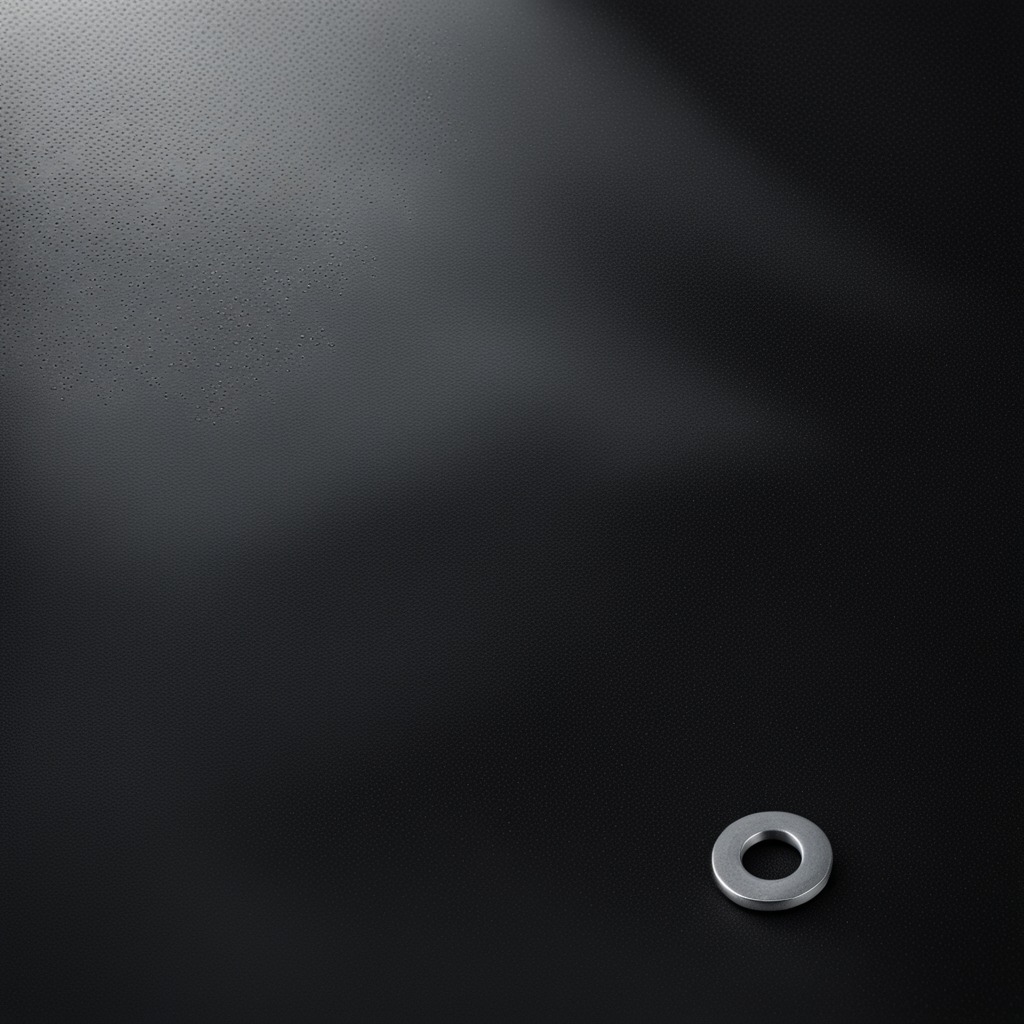
A flat metal washer lying on a clean granite tabletop covered with a black rubber mat inside a workshop under bright overhead lighting crisp shadows high clarity worn but beneath the mat